Question: I'm using worklight 6.1 for my mobile app project. My problem is I got this error when trying to upload .war file into websphere in step 7 according to this <URL>.
'''
ADMA0007E: A Validation error occurred in task Mapping resource references to resources. The Java Naming and Directory Interface (JNDI) name is not specified for reference binding jdbc/WorklightDS in module Worklight with EJB name .
ADMA0007E: A Validation error occurred in task Mapping resource references to resources. The Java Naming and Directory Interface (JNDI) name is not specified for reference binding jdbc/WorklightReportsDS in module Worklight with EJB name .
'''
I extract my .war file and open my web.xml. Then I got this details.
'''
<resource-ref>
<description>Worklight Server Database</description>
<res-ref-name>jdbc/WorklightDS</res-ref-name>
<res-type>javax.sql.DataSource</res-type>
<res-auth>Container</res-auth>
</resource-ref>
<resource-ref>
<description>Reports Database</description>
<res-ref-name>jdbc/WorklightReportsDS</res-ref-name>
<res-type>javax.sql.DataSource</res-type>
<res-auth>Container</res-auth>
</resource-ref>
'''

I had no idea regarding to this database. It's like reporting tools in worklight. Why it happen? Why?
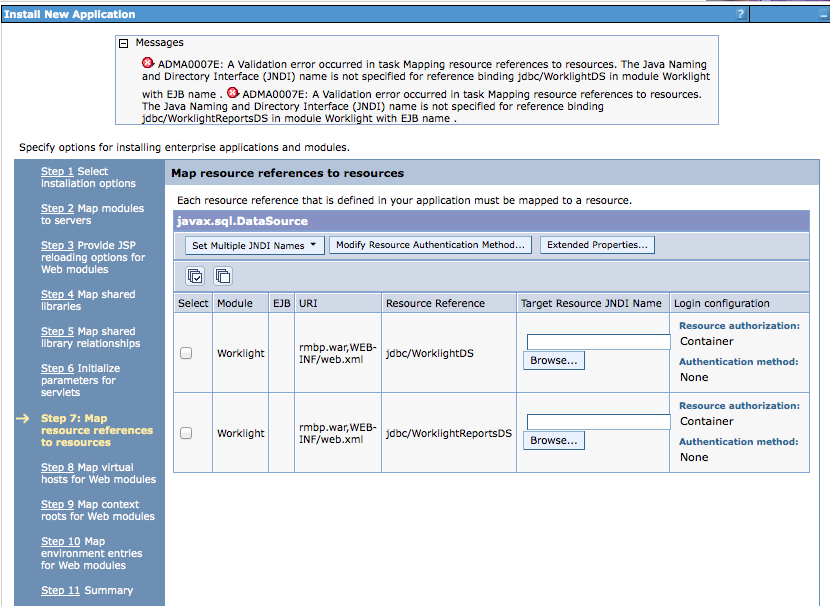
Answer: I already got the answer. I need to install worklight server first before deploy war file.